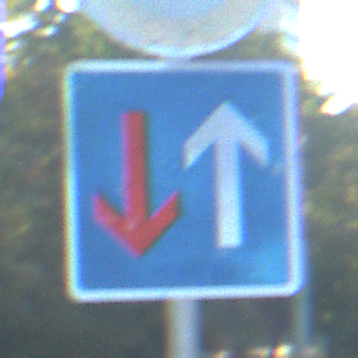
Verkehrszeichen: VorrangVorGegenverkehr
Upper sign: Geschwindigkeit10
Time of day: MorningAfternoon
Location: Outdoor (Urban)
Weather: Clear
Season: NotSpecified
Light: Natural